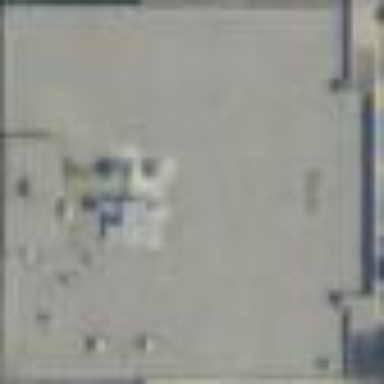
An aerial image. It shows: Building.